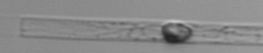
Label: Dactyliosolen_blavyanus